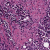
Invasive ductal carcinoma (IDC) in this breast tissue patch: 1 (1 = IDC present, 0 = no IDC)